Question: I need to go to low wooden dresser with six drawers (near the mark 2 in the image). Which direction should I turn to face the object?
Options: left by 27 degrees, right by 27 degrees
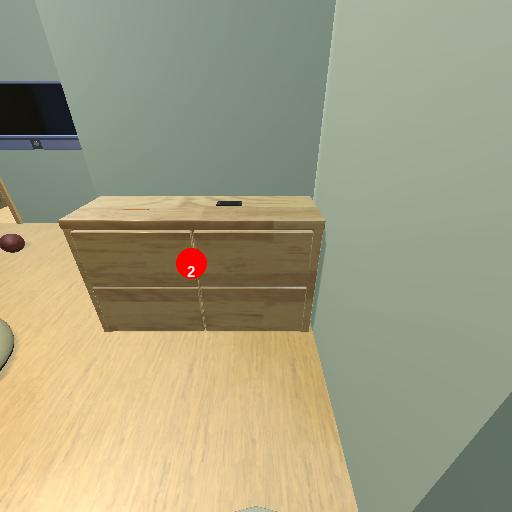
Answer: left by 27 degrees